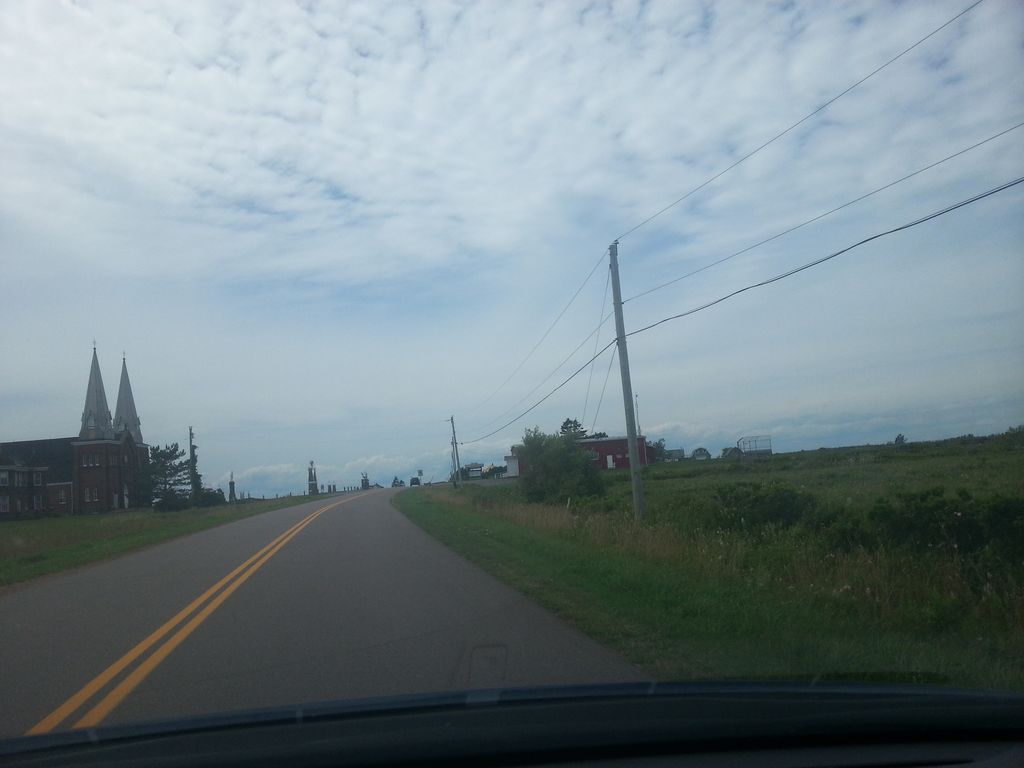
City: charlottetown